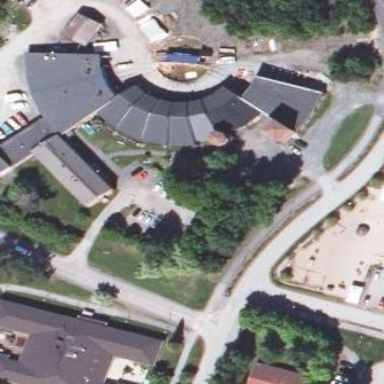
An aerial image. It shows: Roundhouse building next to railway.